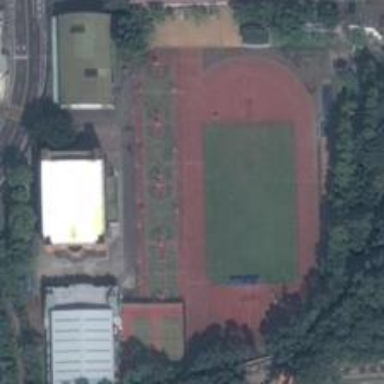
What near the platground are low-rise buildings and trees .